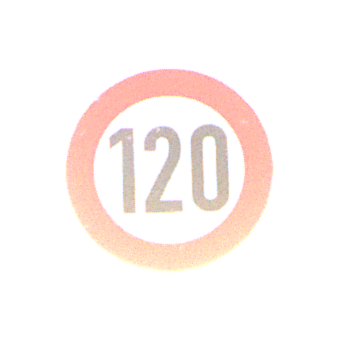
Verkehrszeichen: Geschwindigkeit120
Umgebung: Outdoor, Nature
Tageszeit: SunriseSunset
Wetter: PartlyCloudy
Licht: Natural
Jahreszeit: NotSpecified
Kontrast: LowContrast